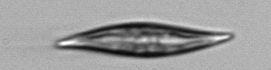
Label: Pleurosigma